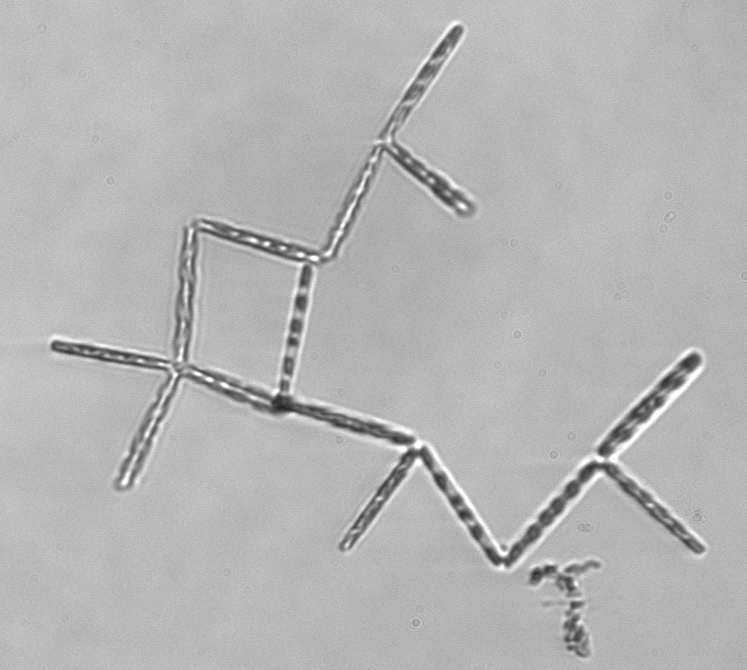
Label: Thalassionema